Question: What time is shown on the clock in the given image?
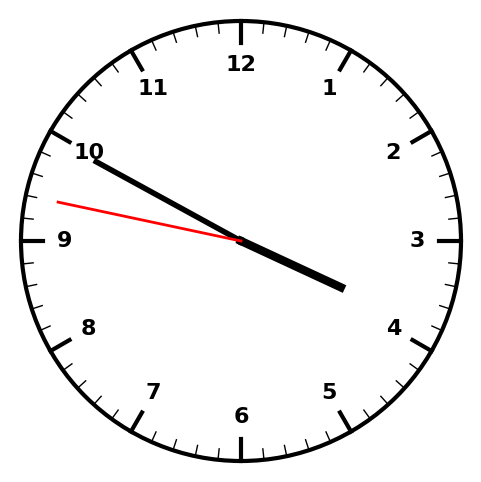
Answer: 03:49:47